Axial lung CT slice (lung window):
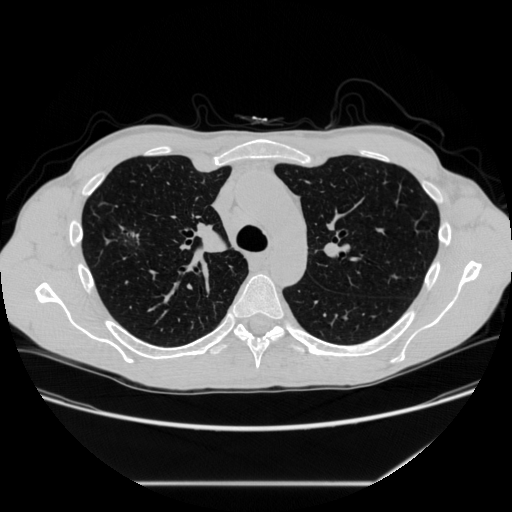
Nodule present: no